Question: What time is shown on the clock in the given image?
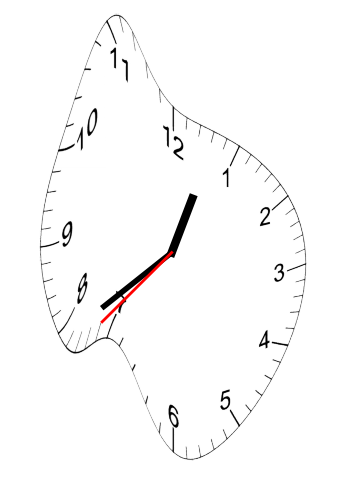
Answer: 12:38:37